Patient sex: M
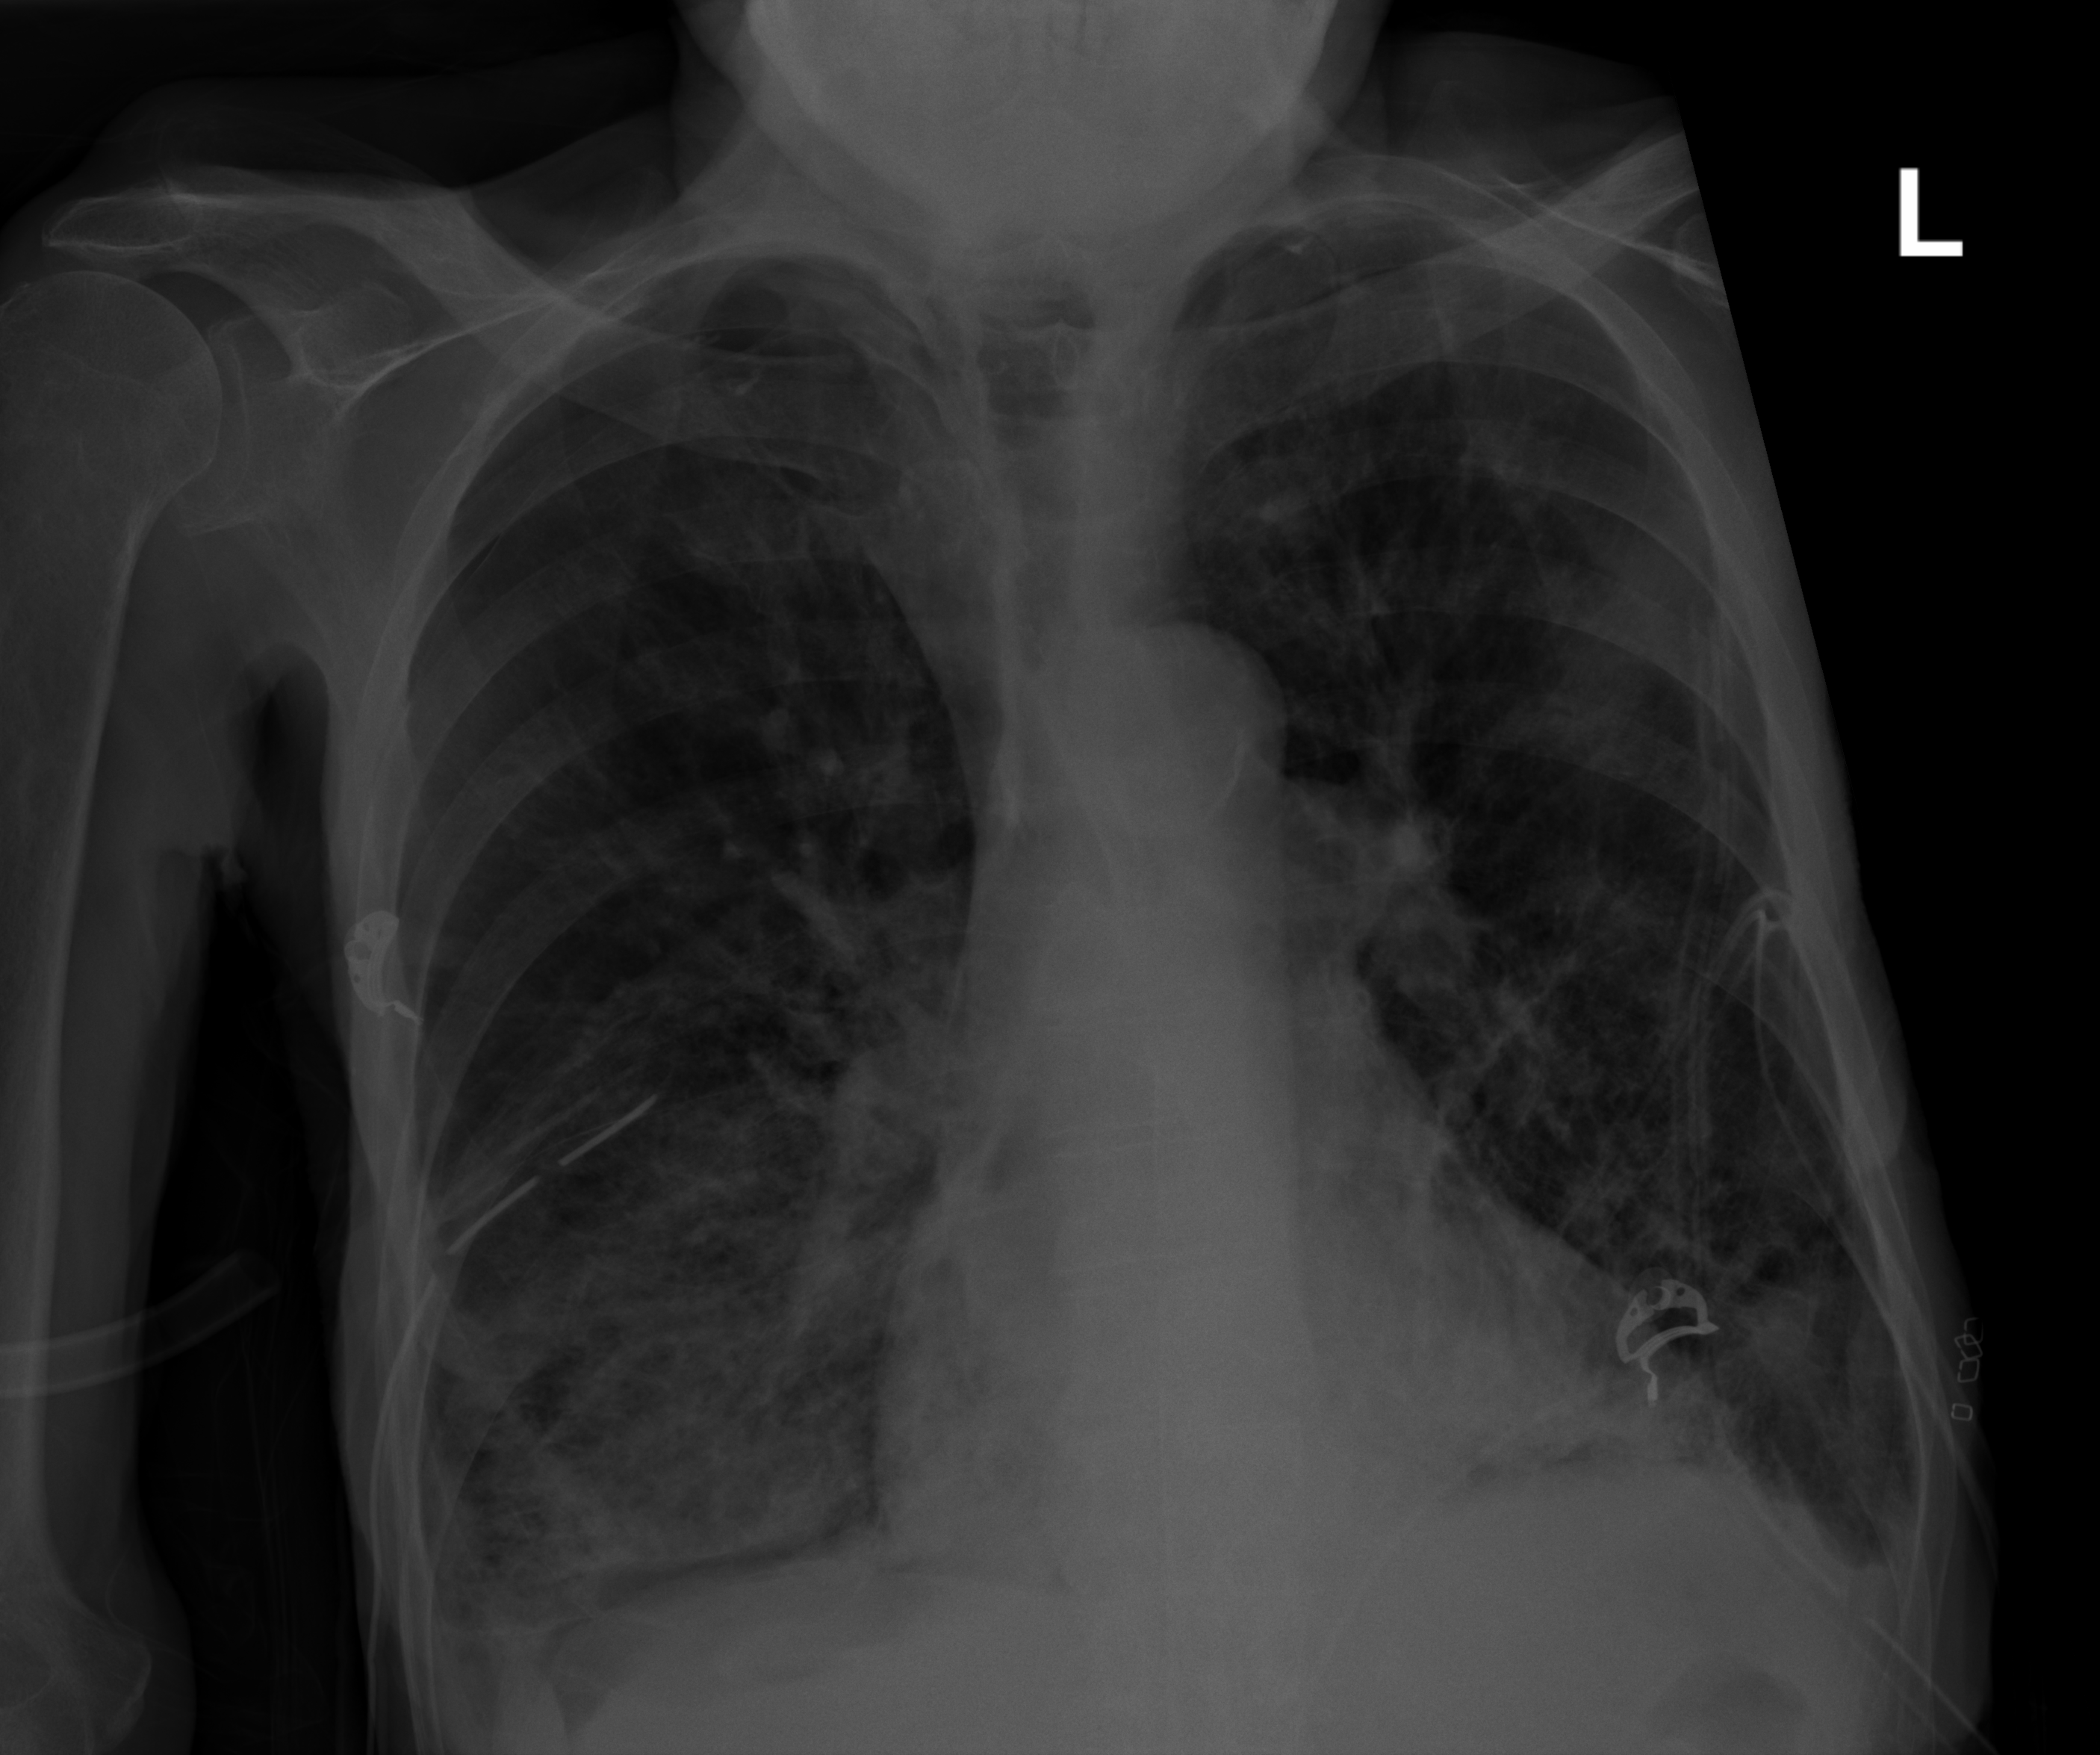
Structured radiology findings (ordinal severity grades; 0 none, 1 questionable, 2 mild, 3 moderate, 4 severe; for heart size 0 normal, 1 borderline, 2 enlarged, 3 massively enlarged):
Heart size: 0
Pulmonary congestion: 2
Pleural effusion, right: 0
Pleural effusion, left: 2
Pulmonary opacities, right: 3
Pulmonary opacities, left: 2
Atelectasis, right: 2
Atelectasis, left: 2